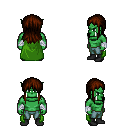
a pixel art fantasy rpg character, male body template, orc, green skin, green cape, teal pants, brown unkempt hairstyle, white cloth bandages, black shoes, four views (front, back, left, right), 2x2 character sprite sheet, small pixel art, hard edges, no anti-aliasing